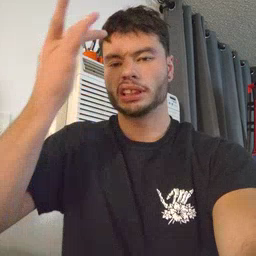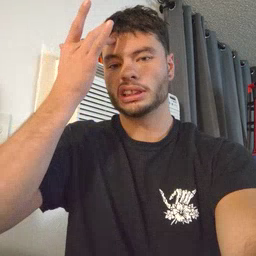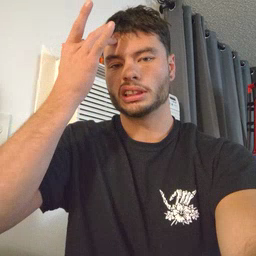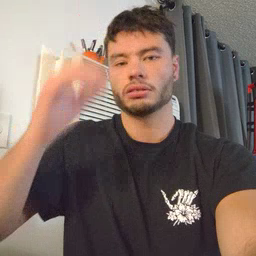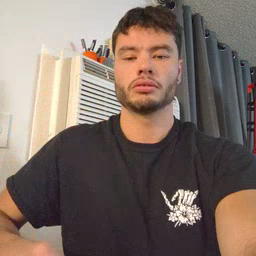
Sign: sick